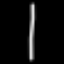
Label: line